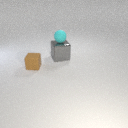
large gray metal cube below small cyan rubber sphere